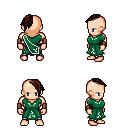
a pixel art fantasy rpg character, male body template, human, light skin, sash dress, metal pants, brown long mohawk hairstyle, leather bracers, four views (front, back, left, right), 2x2 character sprite sheet, small pixel art, hard edges, no anti-aliasing